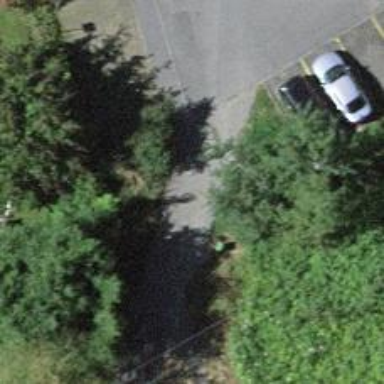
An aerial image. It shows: Sidewalk.